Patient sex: F
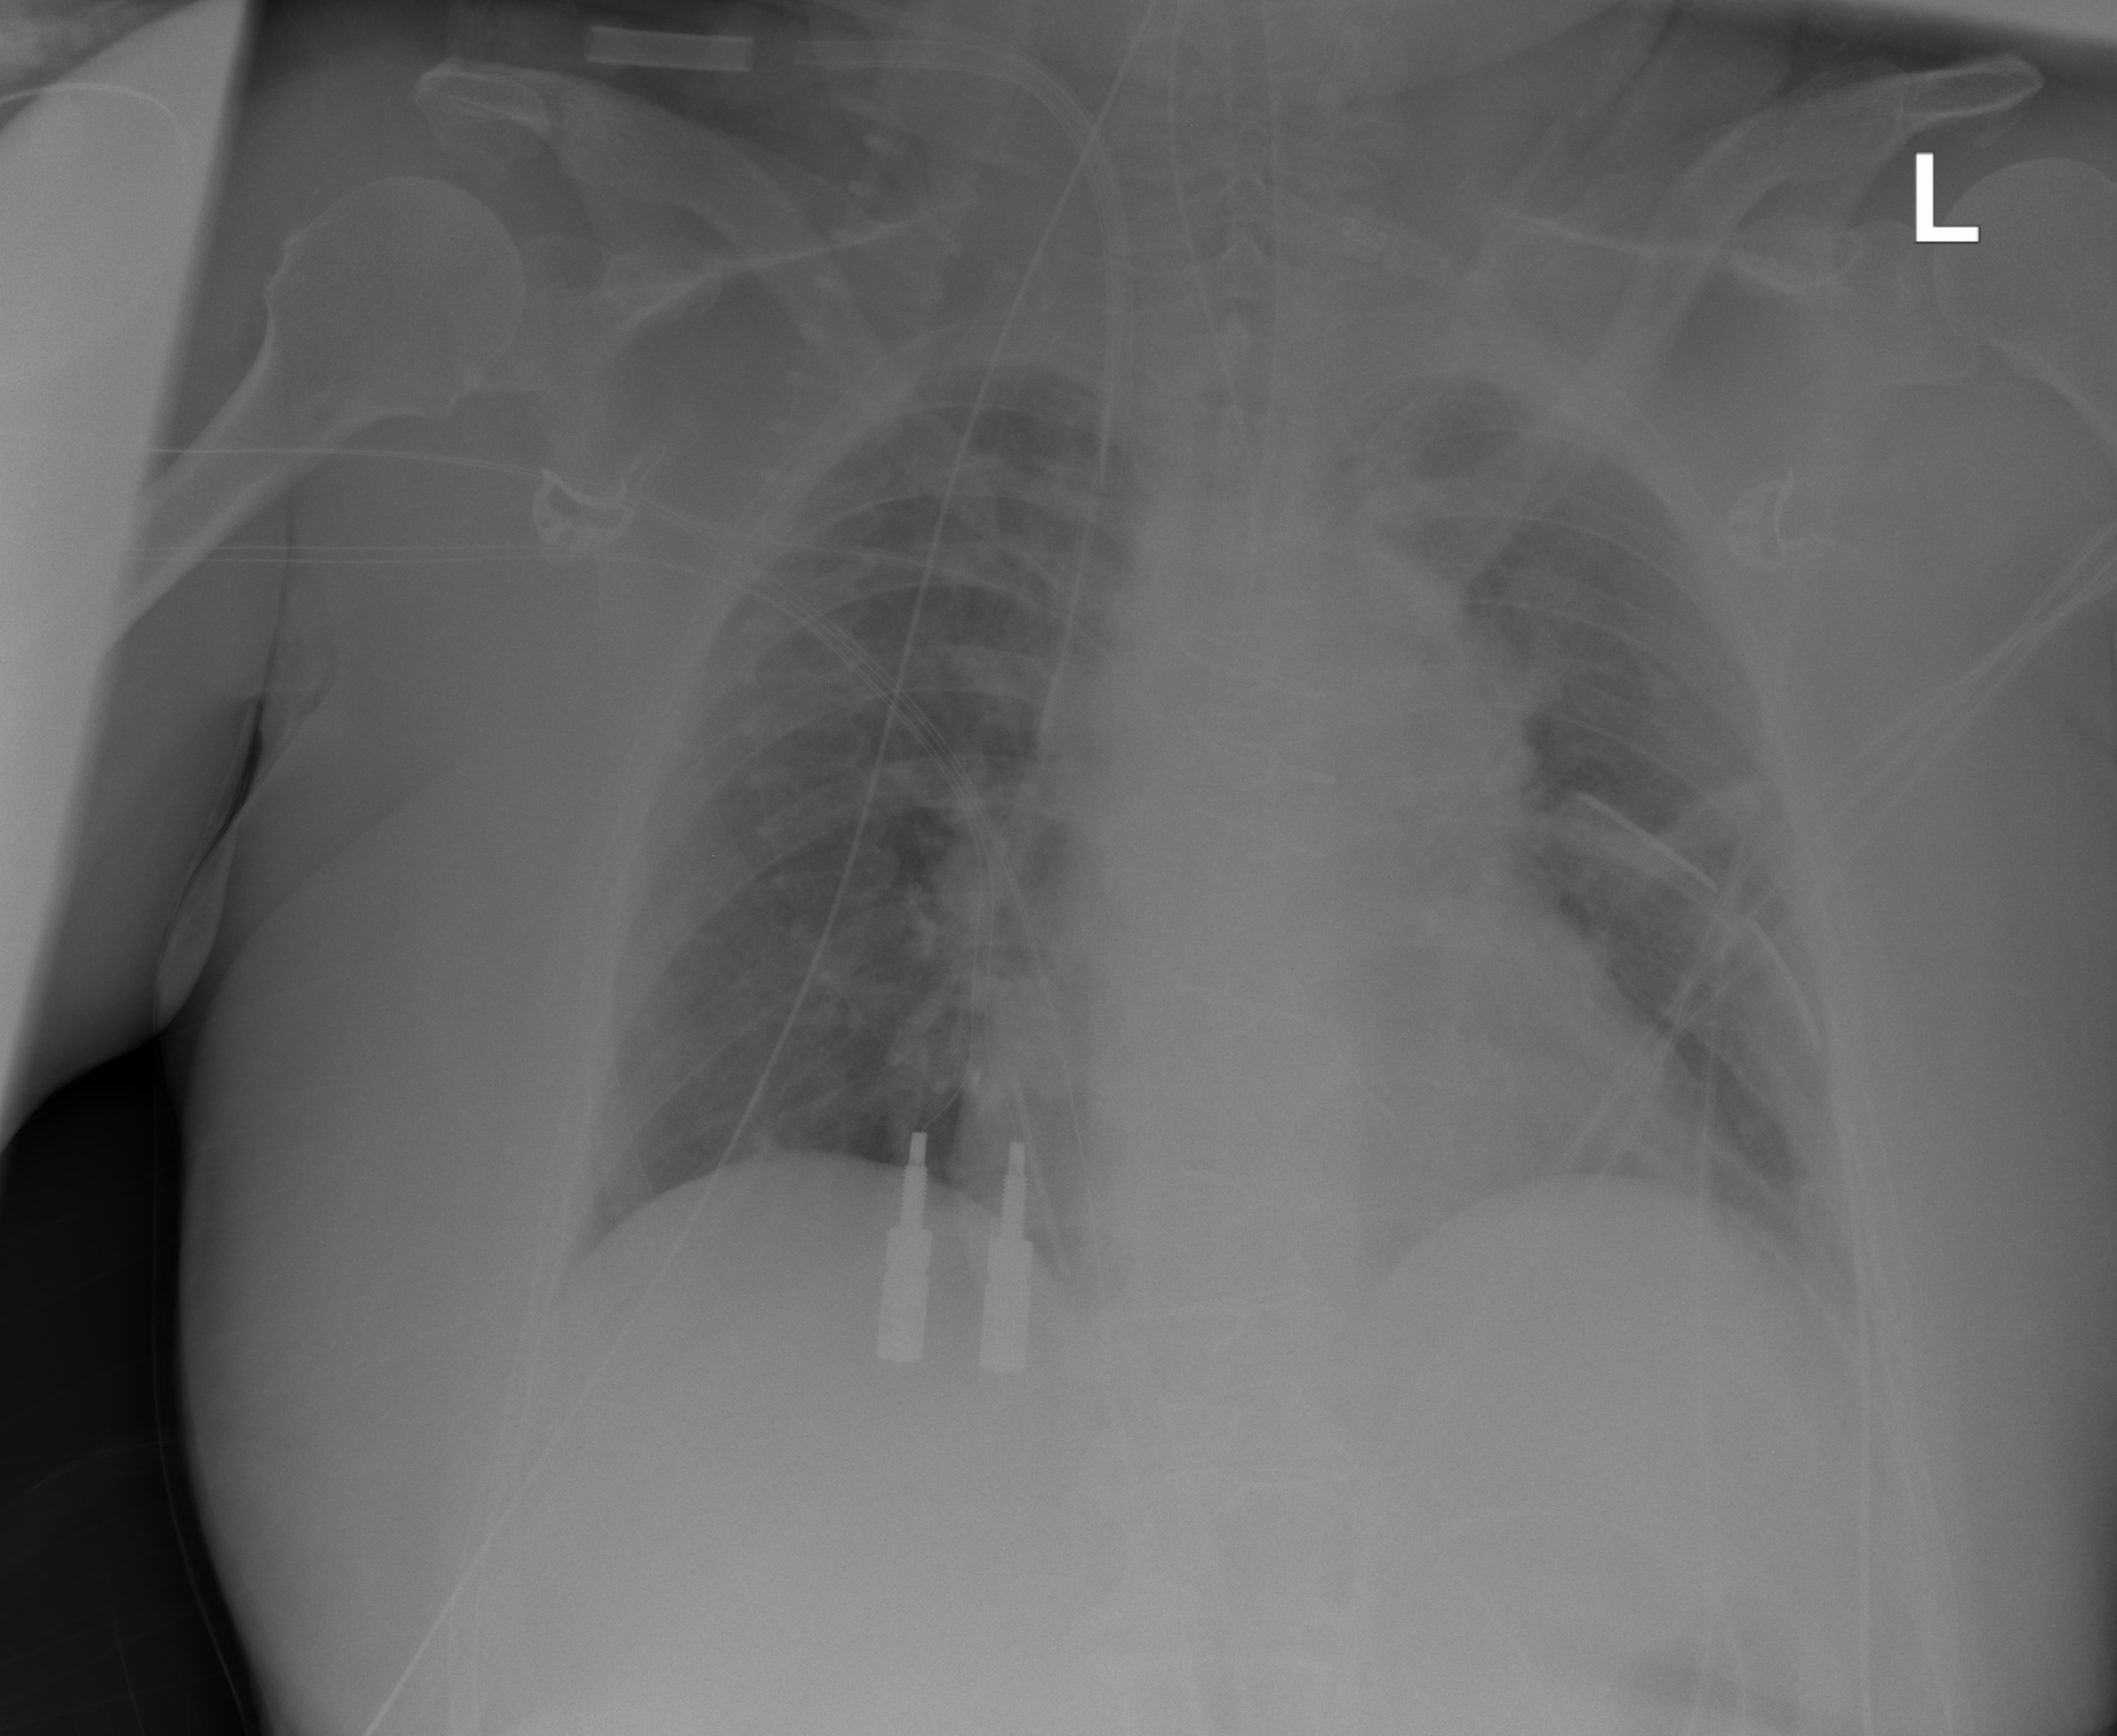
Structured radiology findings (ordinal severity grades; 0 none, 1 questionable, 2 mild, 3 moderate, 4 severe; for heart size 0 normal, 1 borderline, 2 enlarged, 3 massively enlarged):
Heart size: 0
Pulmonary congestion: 0
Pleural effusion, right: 0
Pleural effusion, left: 1
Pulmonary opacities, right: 0
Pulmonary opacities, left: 0
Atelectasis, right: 1
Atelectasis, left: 2